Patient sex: M
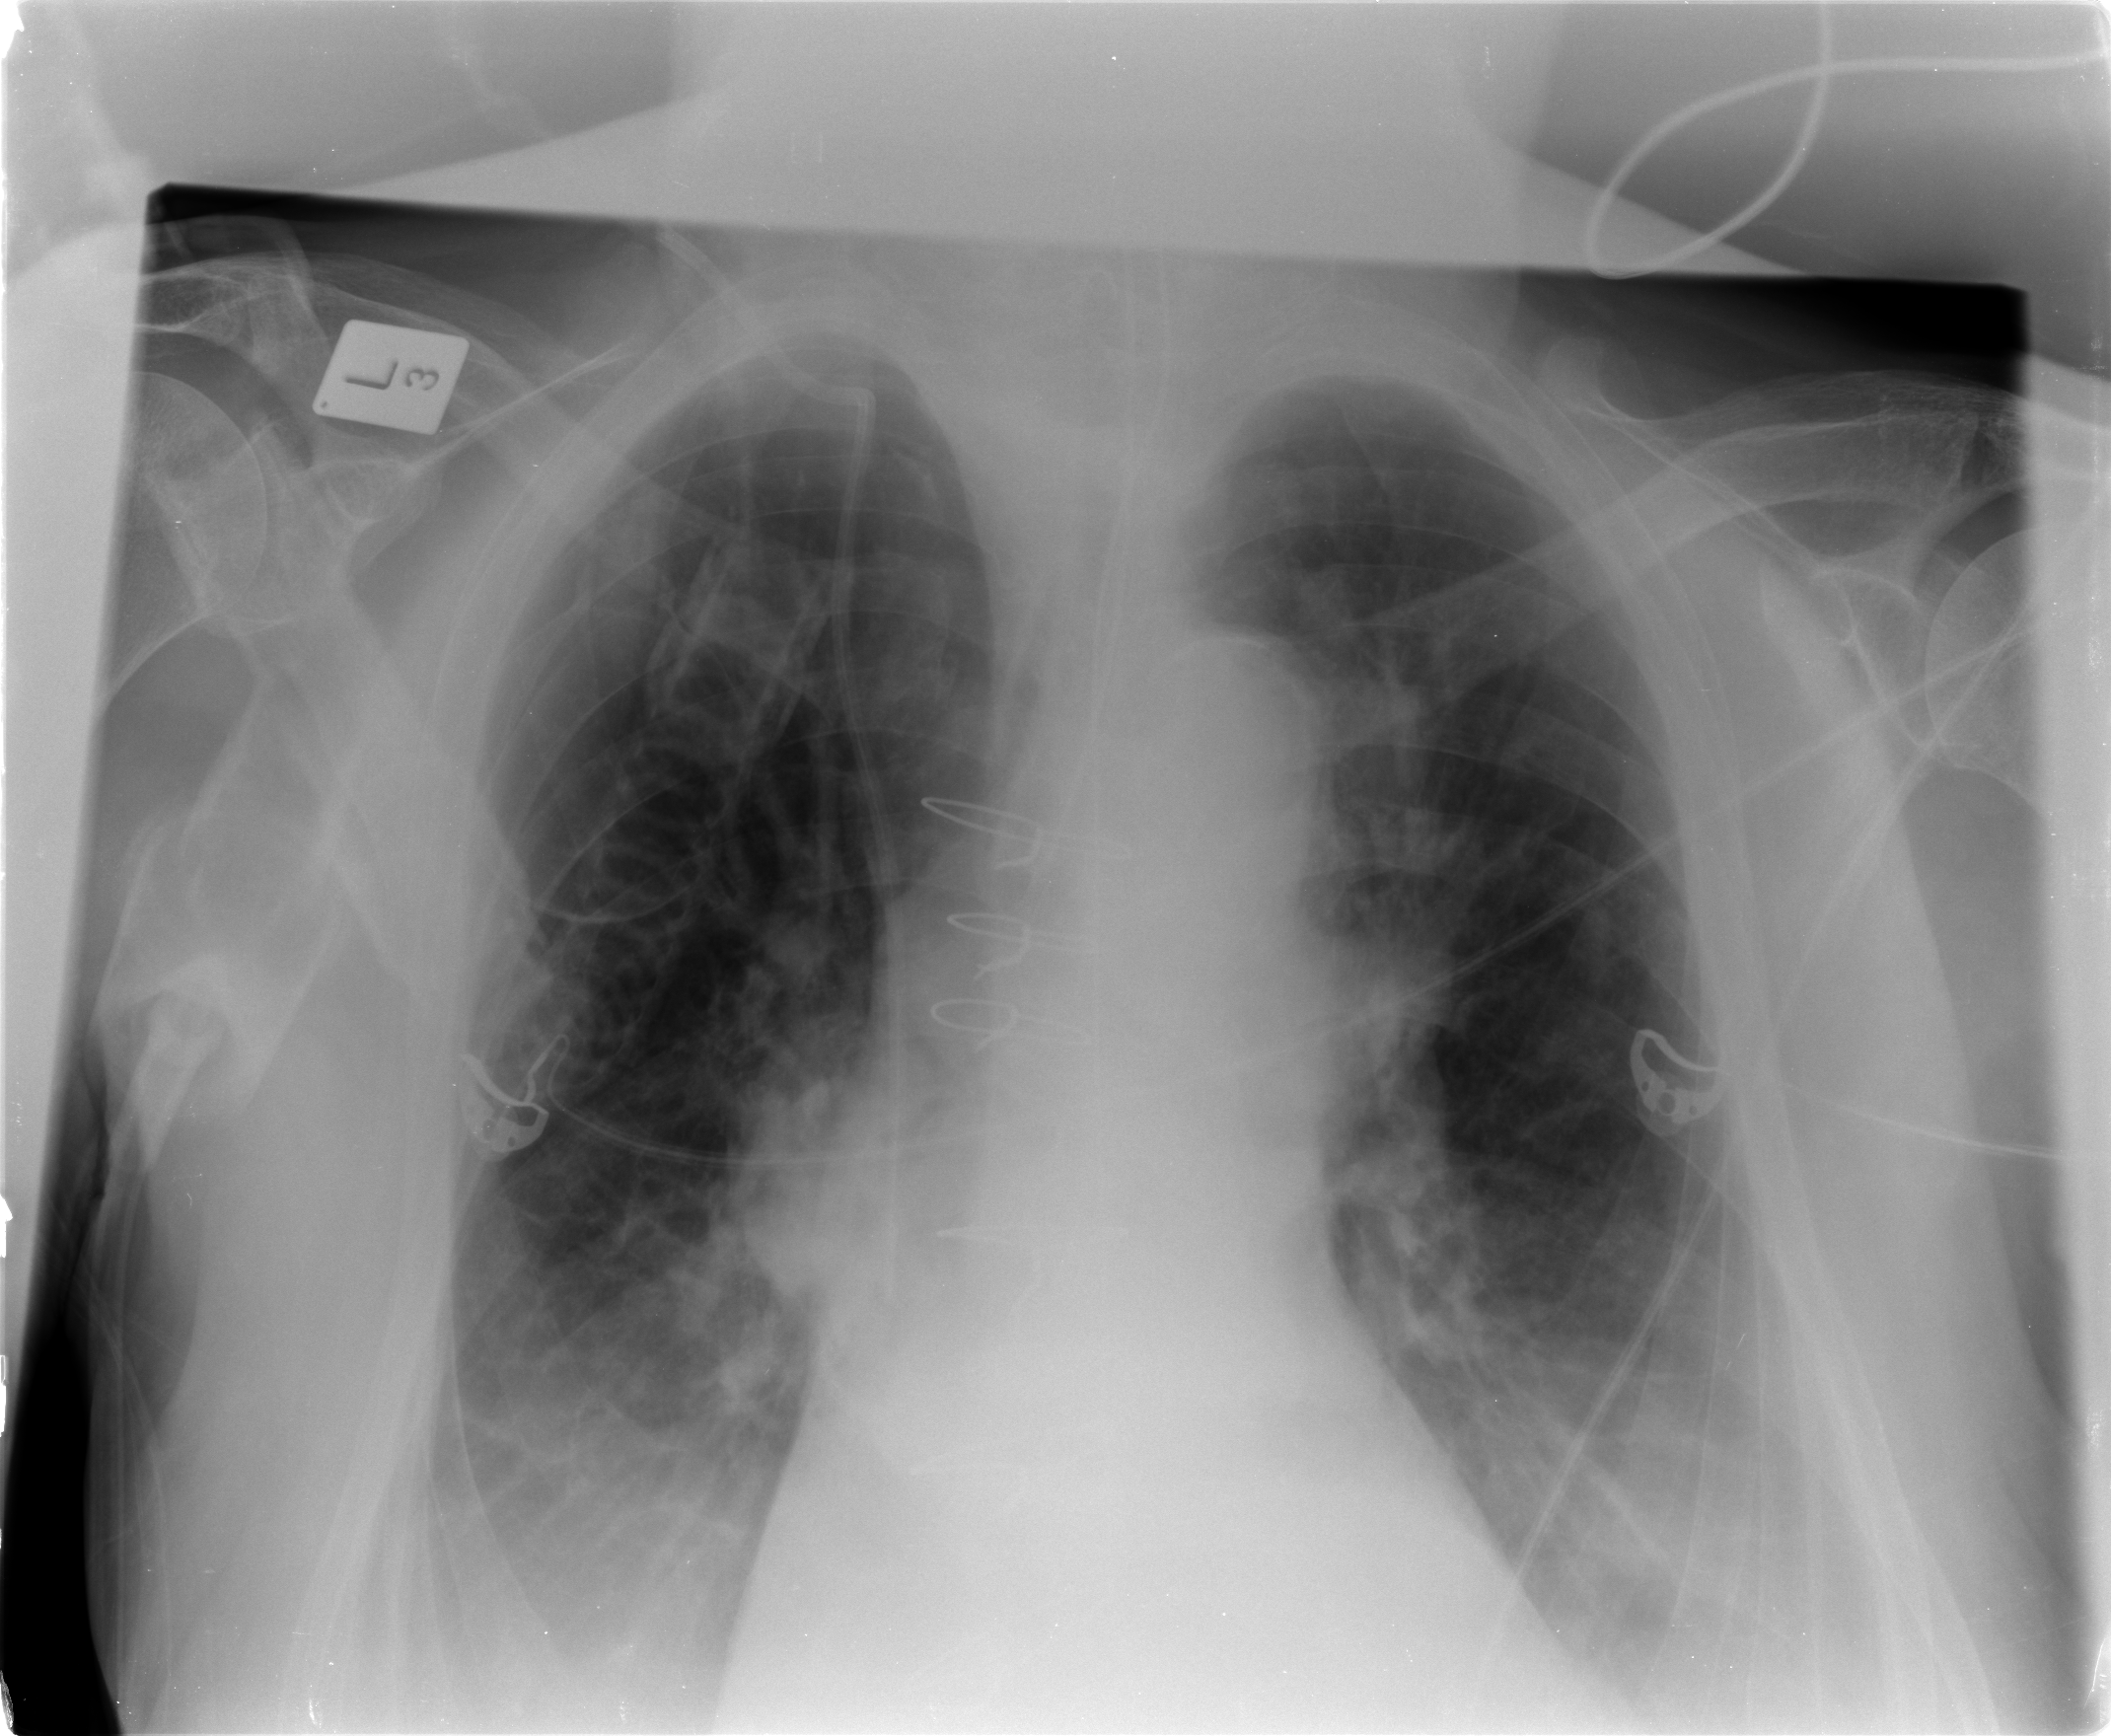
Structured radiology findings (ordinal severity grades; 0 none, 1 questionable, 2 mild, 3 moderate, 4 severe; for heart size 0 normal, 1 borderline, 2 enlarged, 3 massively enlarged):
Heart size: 2
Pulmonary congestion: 2
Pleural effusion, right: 3
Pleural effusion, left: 2
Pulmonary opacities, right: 1
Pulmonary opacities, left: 1
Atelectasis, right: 2
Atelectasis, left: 2